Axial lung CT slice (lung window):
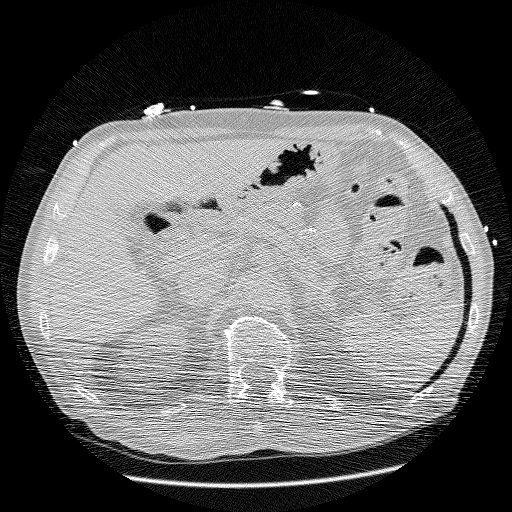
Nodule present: no